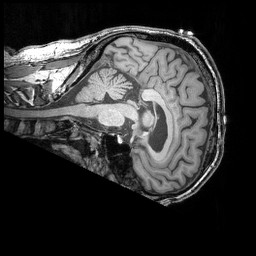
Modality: T1w
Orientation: sagittal
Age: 62
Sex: male
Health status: ill
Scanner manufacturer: siemens
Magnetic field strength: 3 T
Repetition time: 1.75 s
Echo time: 0.00418 s